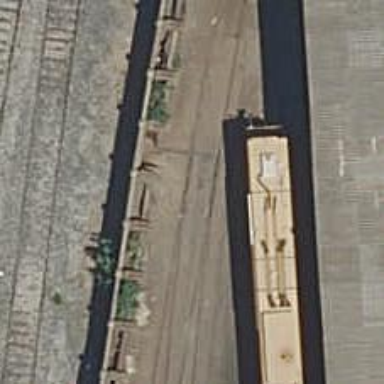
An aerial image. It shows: Railway switch.